Question: So here's what I already have: When a user starts typing into a text field, a "clear" button appears within the right side of the text field that resets the search. However, since the image appears within the text field, if you happen to type enough your text will start getting obscured by the image.
This raises two questions:
1. Is there a way to get the text field to begin scrolling either after the text reaches a certain number of pixels, or a certain number of characters (presumably to start scrolling before reaching the clear button)?
2. Am I going about this the wrong way? Is there a better way to achieve the desired effect? I mean I could leave the text as is, and just expect that nobody is going to really need to type that many characters, but I can't truly make that assumption, I don't want to force them into a text limit (because the searchable field can be quite large), and I'm a stickler for detail so this tiny little thing really irks me.
I have the following HTML:
'''
<div id="container">
<img class="clear-button" title="Clear search" src="/img/clear-button.png"
onclick="clearSearch();">
<label for="search-filter">Find Foo: </label>
<input type="text" id="search-filter" />
<input type="submit" id="search-filter-button" value="Search" />
</div>
'''
And the following JavaScript (jQuery):
'''
$('#search-filter').on('keypress', function(e) {
if (e.which == 13) {
$('#search-filter-button').click();
}
if ($(this).val().length != 0) {
$('.search-clear-button').fadeIn(200);
}
});
'''
For the sake of completeness, this is what the text field looks like:

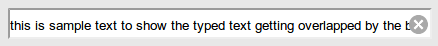
Answer: Try adding padding to the right of the input box and adjusting width accordingly.